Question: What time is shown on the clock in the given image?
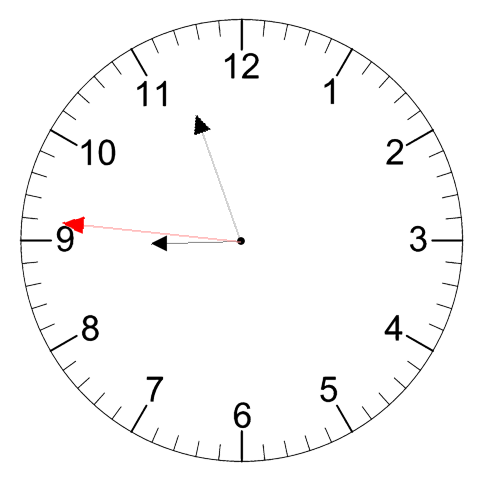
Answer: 08:56:46